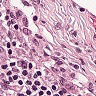
Metastatic tissue present: no